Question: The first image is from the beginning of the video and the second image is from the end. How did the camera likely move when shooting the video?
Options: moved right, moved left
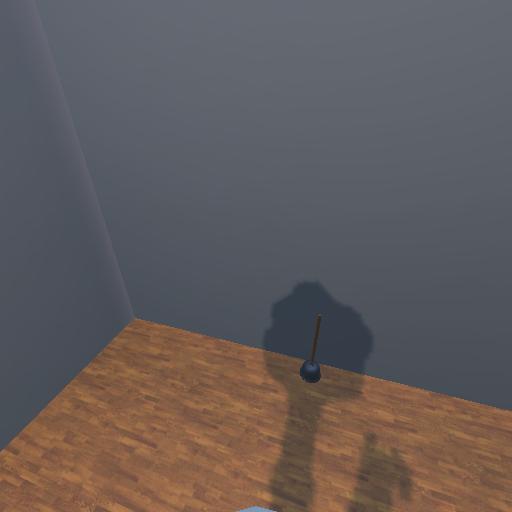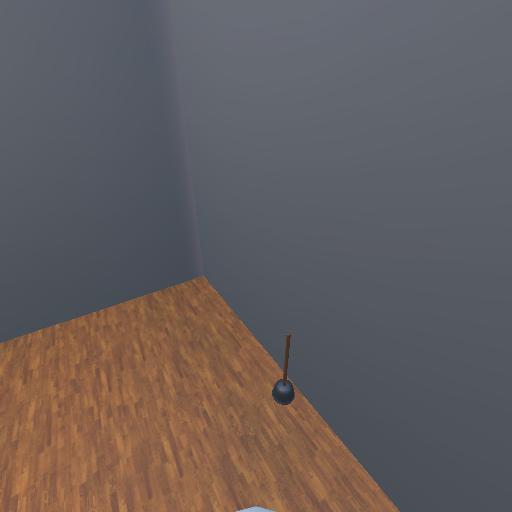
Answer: moved right